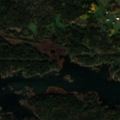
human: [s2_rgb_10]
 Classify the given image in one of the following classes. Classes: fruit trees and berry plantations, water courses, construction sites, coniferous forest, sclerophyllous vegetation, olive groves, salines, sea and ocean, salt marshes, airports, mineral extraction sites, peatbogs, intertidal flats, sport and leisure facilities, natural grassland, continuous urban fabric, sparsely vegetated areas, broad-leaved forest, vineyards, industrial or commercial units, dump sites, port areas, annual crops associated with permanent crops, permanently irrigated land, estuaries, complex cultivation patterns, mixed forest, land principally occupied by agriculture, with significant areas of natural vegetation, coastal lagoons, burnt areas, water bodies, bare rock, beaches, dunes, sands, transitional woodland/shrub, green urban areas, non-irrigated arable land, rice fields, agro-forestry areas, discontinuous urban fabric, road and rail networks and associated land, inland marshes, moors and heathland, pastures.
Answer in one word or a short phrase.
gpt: land principally occupied by agriculture, with significant areas of natural vegetation, coniferous forest, mixed forest, sea and ocean